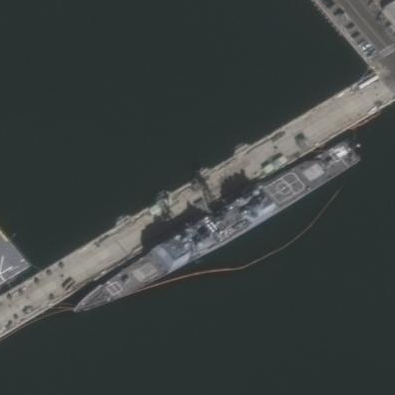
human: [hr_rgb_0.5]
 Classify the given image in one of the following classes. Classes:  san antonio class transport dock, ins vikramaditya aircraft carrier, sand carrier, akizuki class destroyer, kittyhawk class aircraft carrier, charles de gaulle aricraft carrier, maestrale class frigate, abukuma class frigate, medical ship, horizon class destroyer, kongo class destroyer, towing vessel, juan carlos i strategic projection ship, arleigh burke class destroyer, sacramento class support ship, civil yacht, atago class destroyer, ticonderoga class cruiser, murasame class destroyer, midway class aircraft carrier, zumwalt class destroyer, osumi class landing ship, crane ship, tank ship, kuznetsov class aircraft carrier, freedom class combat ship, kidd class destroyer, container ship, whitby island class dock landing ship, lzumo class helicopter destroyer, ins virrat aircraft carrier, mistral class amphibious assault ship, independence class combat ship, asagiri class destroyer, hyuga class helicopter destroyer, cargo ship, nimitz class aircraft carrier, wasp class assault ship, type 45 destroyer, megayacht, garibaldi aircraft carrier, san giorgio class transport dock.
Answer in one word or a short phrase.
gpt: Ticonderoga class cruiser